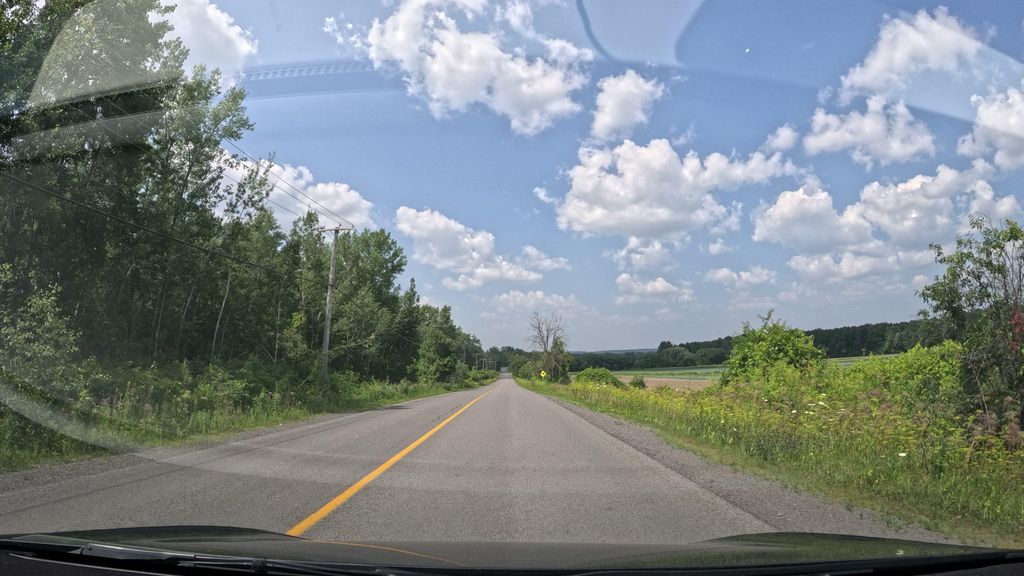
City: montreal